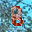
Label: 8